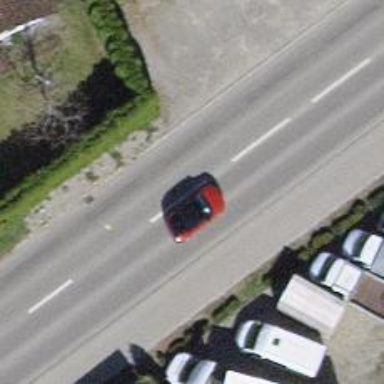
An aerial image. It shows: Secondary road with asphalt surface and designated cycle lane.